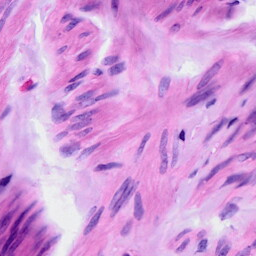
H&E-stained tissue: Ovarian